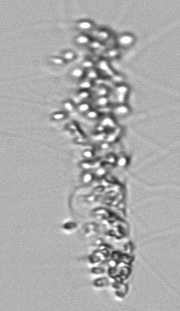
Label: Chaetoceros_didymus_TAG_external_flagellate